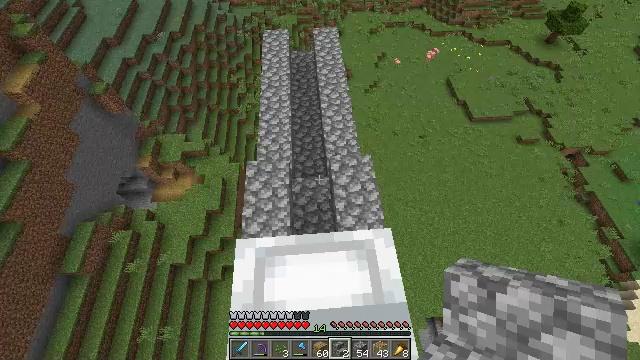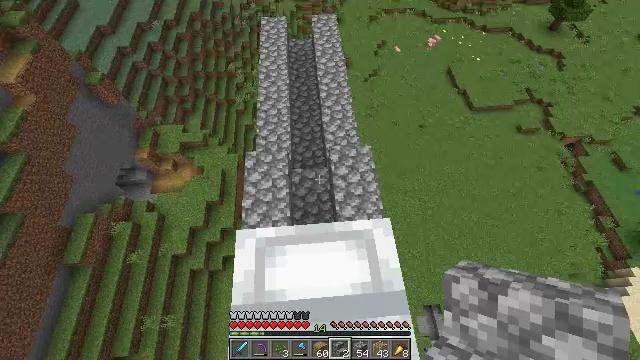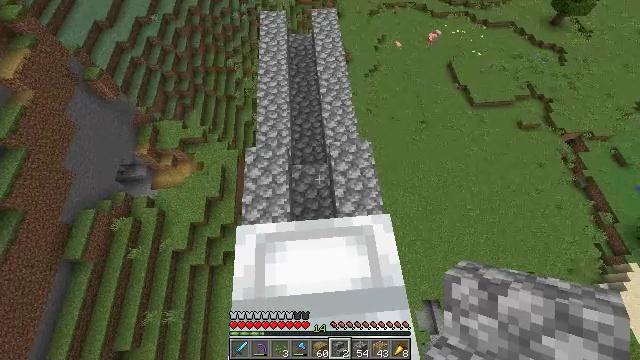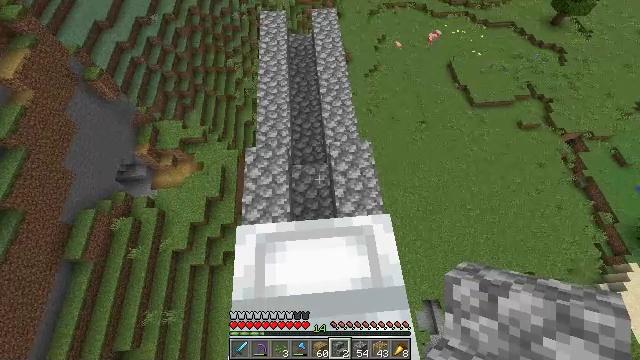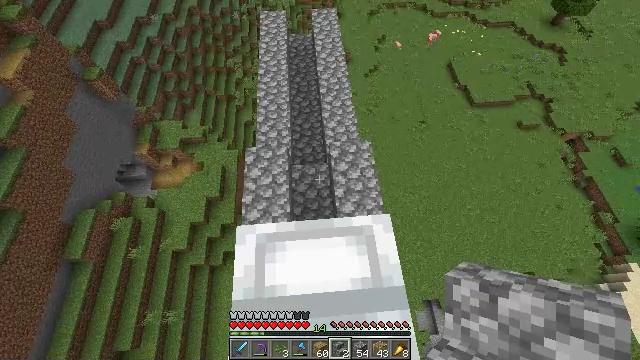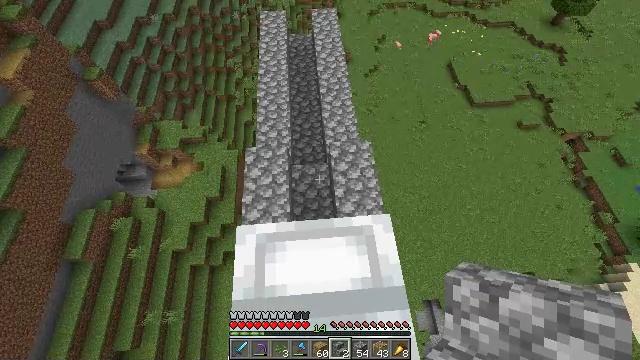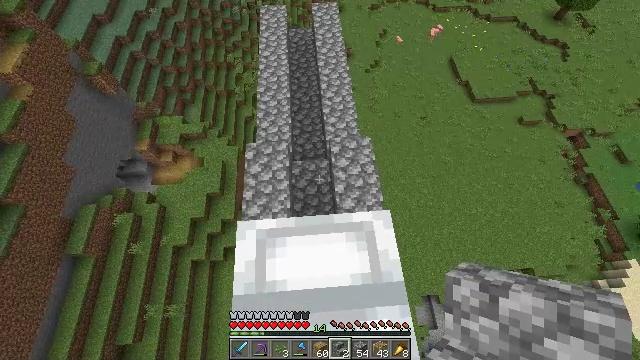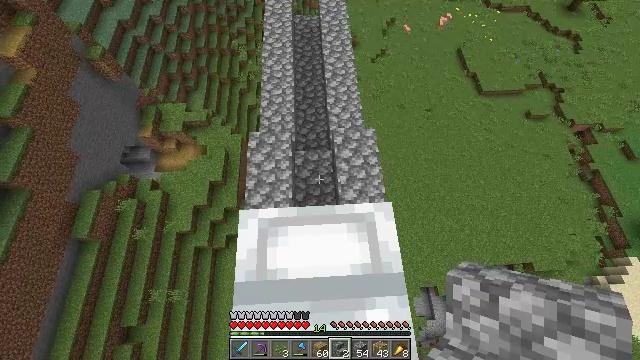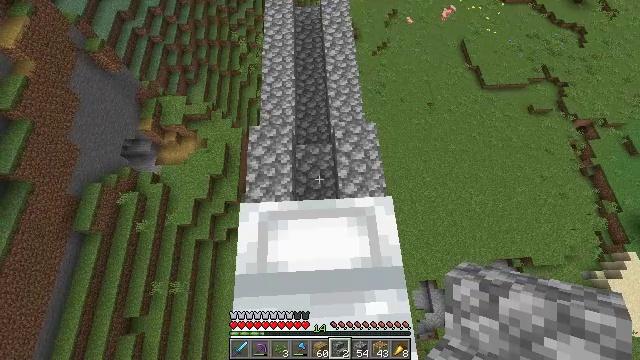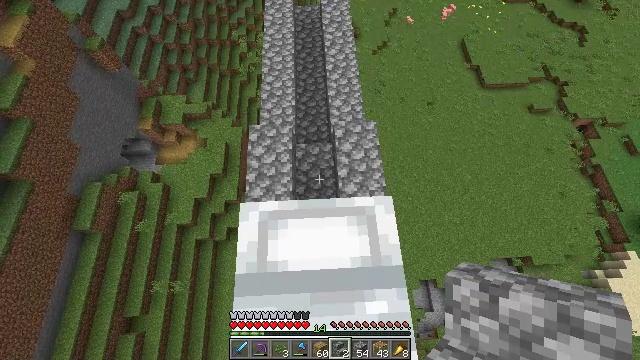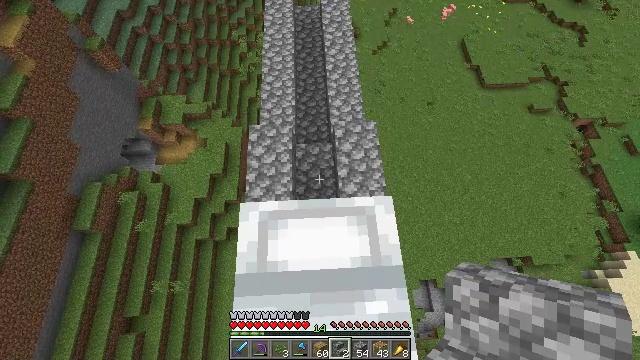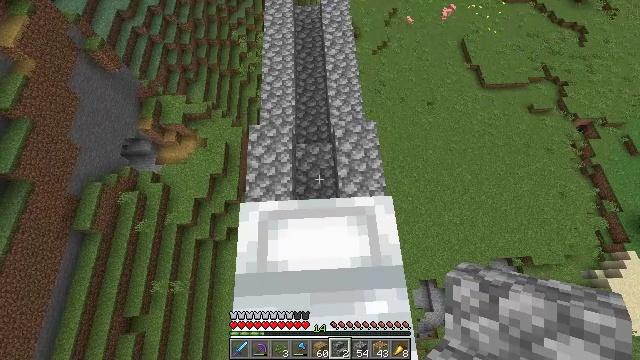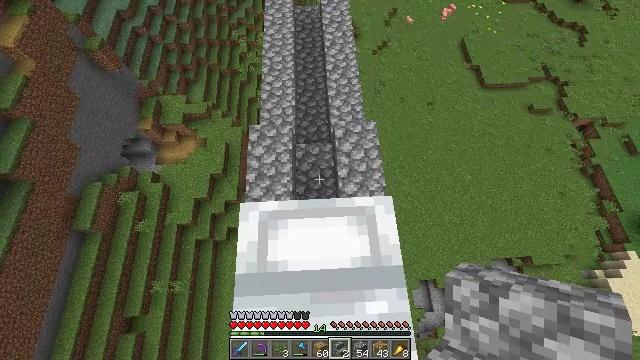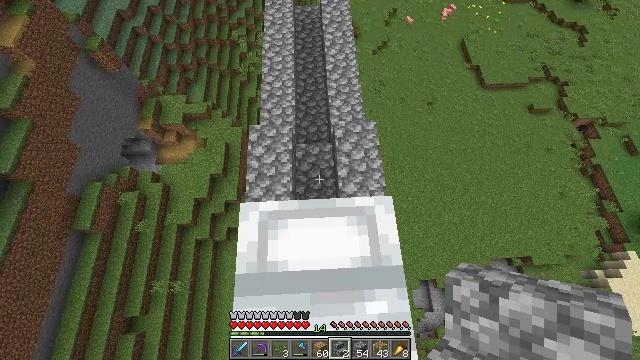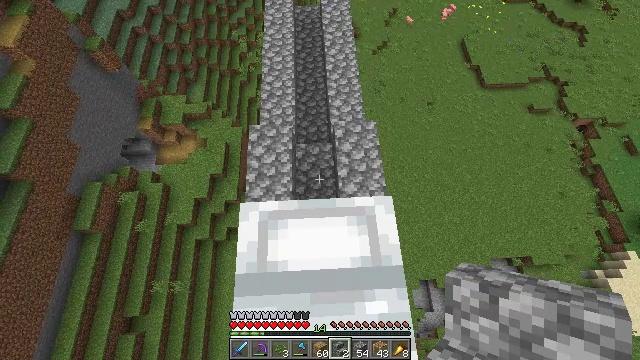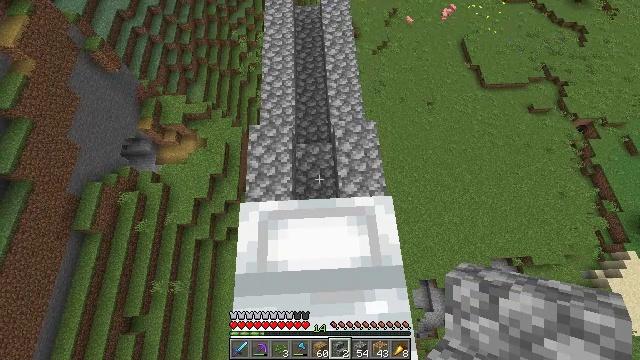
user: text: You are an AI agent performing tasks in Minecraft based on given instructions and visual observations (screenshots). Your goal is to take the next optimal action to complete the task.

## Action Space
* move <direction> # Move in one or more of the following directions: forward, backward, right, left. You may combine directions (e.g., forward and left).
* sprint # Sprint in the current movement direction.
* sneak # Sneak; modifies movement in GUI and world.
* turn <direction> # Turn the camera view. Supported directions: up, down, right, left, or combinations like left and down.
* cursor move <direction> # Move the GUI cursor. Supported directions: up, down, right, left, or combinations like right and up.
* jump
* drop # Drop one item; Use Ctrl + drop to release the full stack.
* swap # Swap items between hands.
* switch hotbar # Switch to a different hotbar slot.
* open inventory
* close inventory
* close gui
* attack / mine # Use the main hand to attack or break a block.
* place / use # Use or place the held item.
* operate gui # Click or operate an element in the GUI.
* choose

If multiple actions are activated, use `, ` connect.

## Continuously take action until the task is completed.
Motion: motion action
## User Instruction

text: Dismantle the scaffolding.
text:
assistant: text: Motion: turn down
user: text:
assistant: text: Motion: no_op
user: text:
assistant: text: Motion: no_op
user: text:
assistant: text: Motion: no_op
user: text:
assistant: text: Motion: no_op
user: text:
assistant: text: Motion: no_op
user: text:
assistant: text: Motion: turn left and down
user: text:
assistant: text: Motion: turn down
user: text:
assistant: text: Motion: no_op
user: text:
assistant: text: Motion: no_op
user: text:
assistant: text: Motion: no_op
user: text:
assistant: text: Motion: no_op
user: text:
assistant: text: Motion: no_op
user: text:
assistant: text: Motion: no_op
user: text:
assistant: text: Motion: no_op
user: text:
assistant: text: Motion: no_op
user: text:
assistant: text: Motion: no_op
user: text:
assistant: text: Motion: no_op
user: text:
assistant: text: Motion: no_op
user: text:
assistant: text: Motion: no_op
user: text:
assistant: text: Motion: turn right
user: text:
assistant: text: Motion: turn right
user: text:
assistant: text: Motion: turn right and down
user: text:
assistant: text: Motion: turn right and down
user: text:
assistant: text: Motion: turn right and down
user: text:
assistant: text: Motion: no_op
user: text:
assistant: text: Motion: no_op
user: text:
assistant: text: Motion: turn left
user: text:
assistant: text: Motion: turn left
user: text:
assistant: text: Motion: turn left